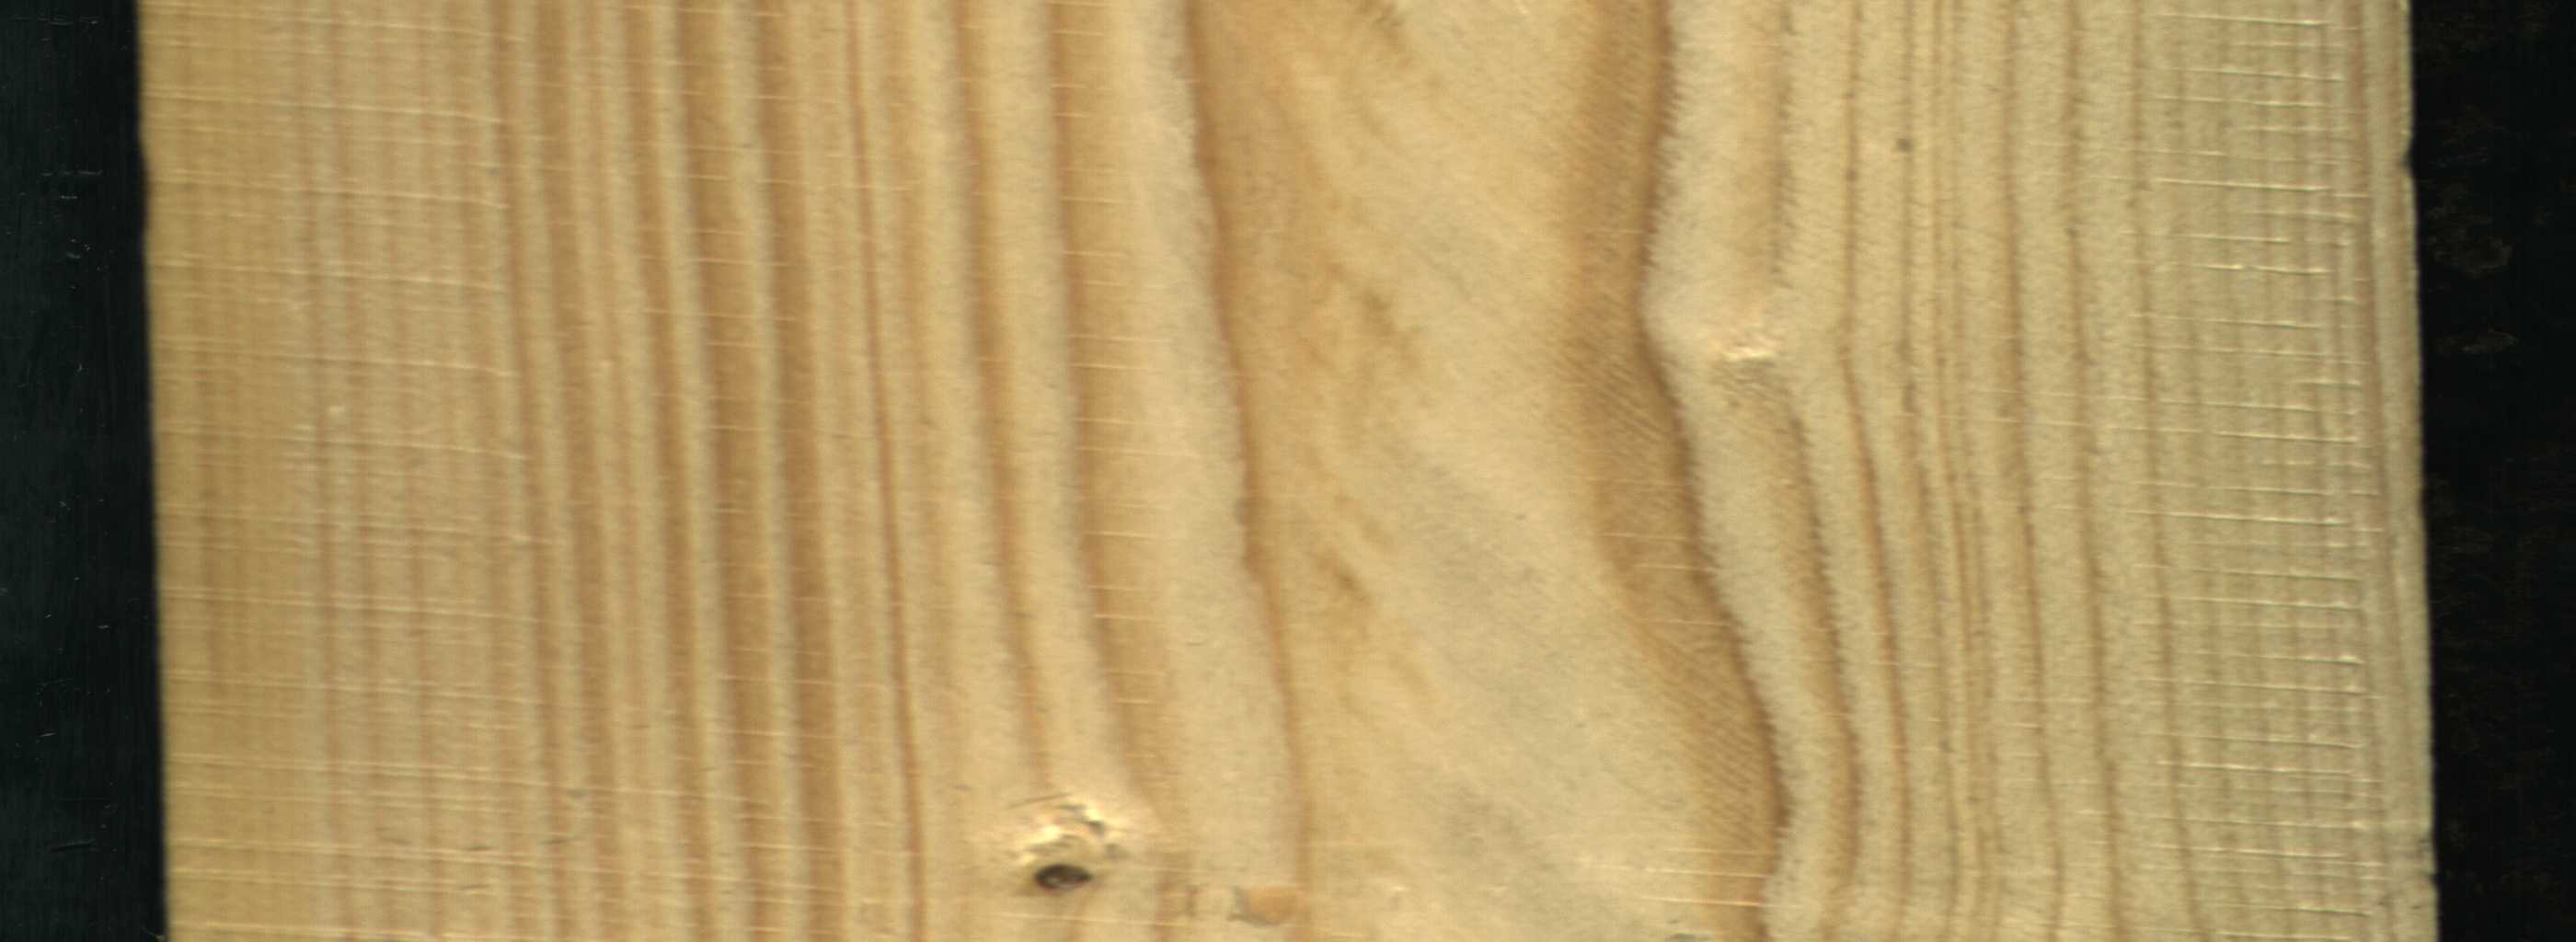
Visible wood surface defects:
Live_Knot